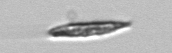
Label: flagellate